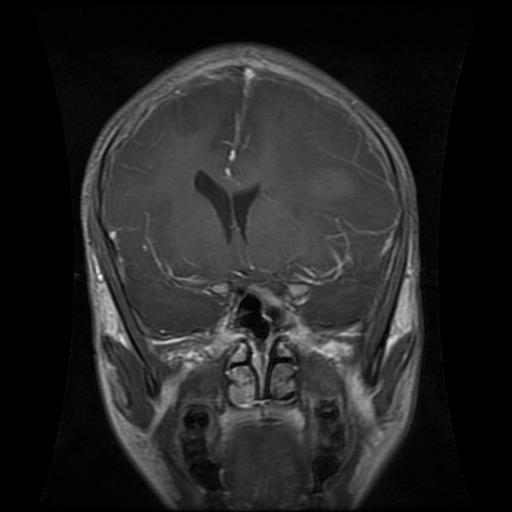
Label: glioma